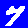
Digit: 7